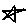
Label: star